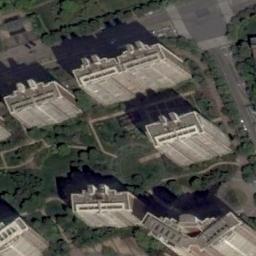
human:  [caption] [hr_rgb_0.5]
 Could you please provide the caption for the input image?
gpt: A commercial area with lots of high-rise buildings is surrounded by some roads and trees .

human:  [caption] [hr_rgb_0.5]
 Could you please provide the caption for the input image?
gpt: The green space is large .

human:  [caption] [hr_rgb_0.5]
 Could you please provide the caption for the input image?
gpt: The commercial area is next to the trees .

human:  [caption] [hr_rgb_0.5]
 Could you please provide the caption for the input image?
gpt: There are several tall buildings and lawns and several roads and many trees in a commercial area .

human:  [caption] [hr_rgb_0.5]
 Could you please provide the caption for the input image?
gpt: There are buildings with green trees and lawns around on a commercial area .